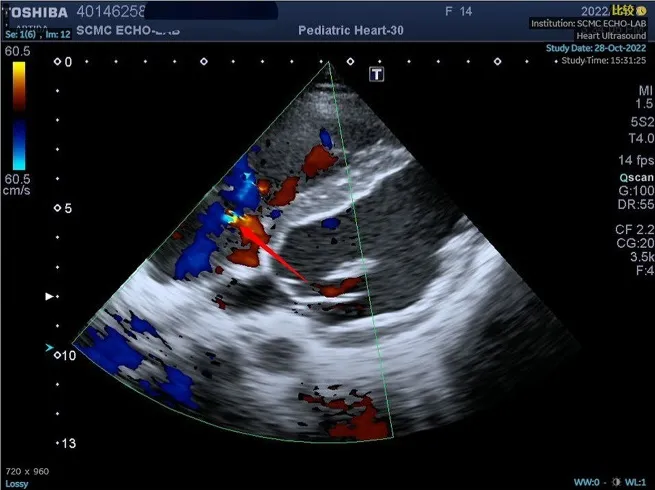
(B) The yellow part of the arrow indicates turbulence, indicating tricuspid regurgitation. LV, left ventricle; RV, right ventricle; arrow, masses.
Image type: radiology (ultrasound)